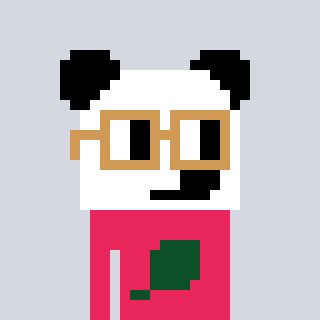
a pixel art character with square brown glasses, a panda-shaped head and a redpinkish-colored body on a cool background